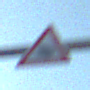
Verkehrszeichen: AmphibienwanderungRechts
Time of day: SunriseSunset
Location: Outdoor (RoadRail)
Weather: Clear
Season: NotSpecified
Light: Natural